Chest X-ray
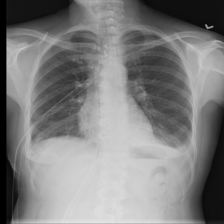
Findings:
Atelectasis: negative
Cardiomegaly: negative
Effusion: negative
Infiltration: negative
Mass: negative
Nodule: negative
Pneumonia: negative
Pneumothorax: negative
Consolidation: negative
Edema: negative
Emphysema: negative
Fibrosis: negative
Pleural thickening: negative
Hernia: negative